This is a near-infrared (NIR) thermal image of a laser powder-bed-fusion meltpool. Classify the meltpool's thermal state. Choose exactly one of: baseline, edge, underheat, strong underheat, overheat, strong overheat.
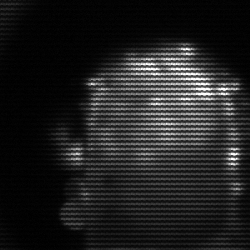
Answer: baseline